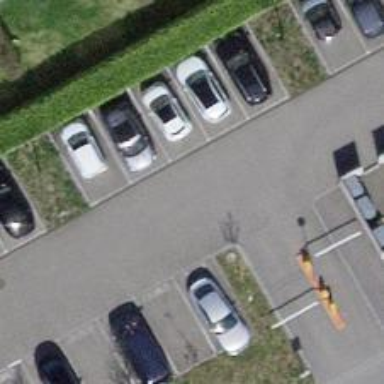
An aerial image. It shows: Paved parking aisle designated as service road.